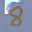
Label: 8